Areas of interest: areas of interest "Library"
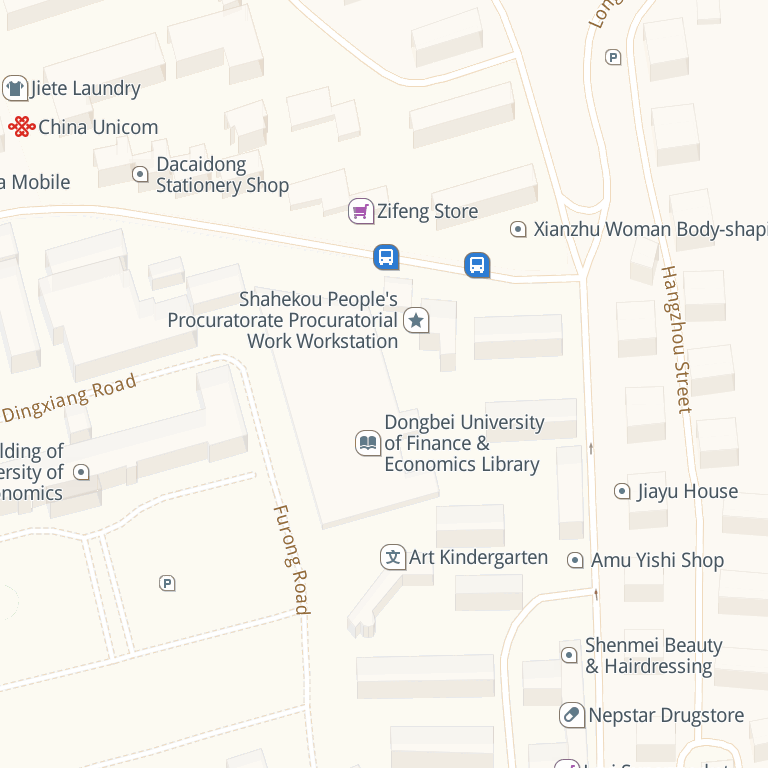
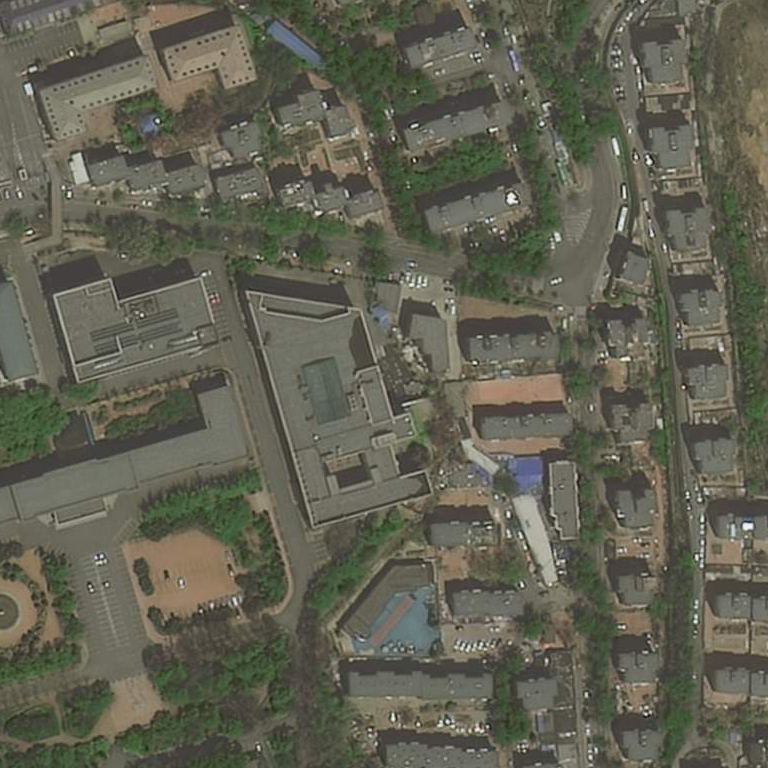